Question: How can I implement such big logo in actionbar? Any ideas?

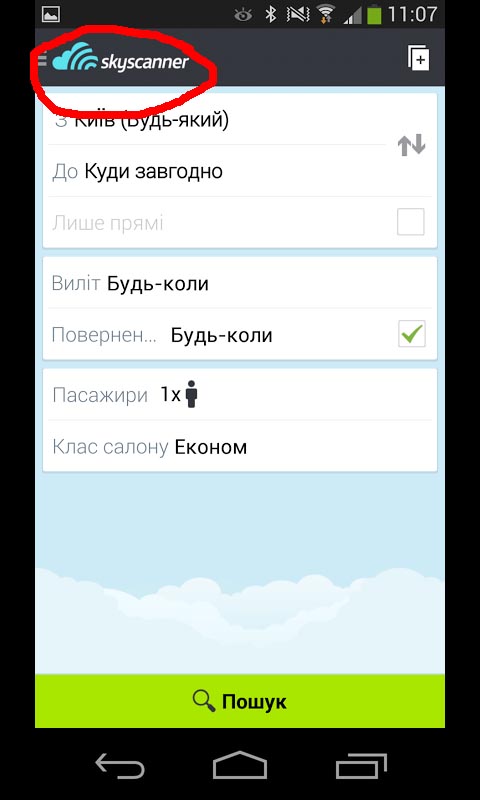
Answer: You can use 'ActionBar.setLogo()' for runtime. Two versions are there 'setLogo(int resId)' and 'setLogo(Drawable logo)'.
Read <URL> which will help you to define some styles also.